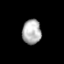
Tissue: prostate
Cell type: Endothelial cells
Senescence score: 0.7383
Nuclear area (px): 455
Mean DAPI intensity: 177.191